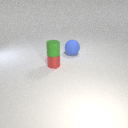
small green rubber cylinder above small red metal cylinder